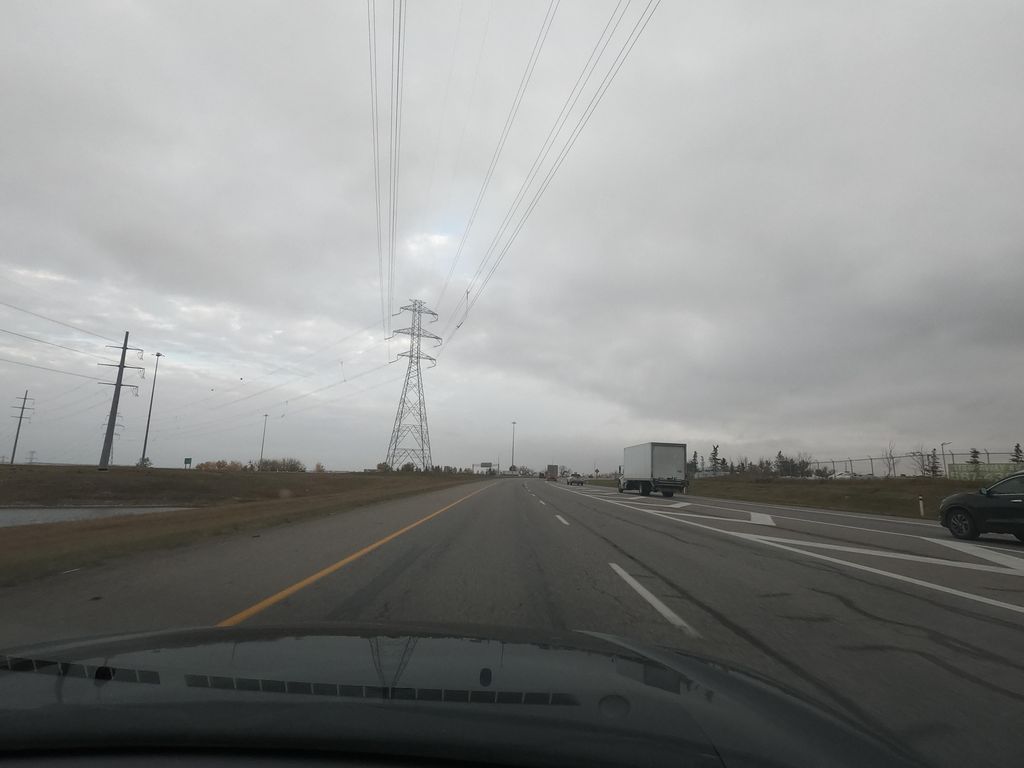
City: calgary